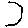
Label: hexagon